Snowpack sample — Buffalo Mountain, Silverthorne, Colorado, USA (2/22/26, 2:02 PM MST)
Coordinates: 39.622, -106.113
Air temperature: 33 °F
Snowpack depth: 63 cm
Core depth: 20 cm
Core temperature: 24.8 °F
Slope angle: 11°, slope face: 116°
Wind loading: low
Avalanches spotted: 0
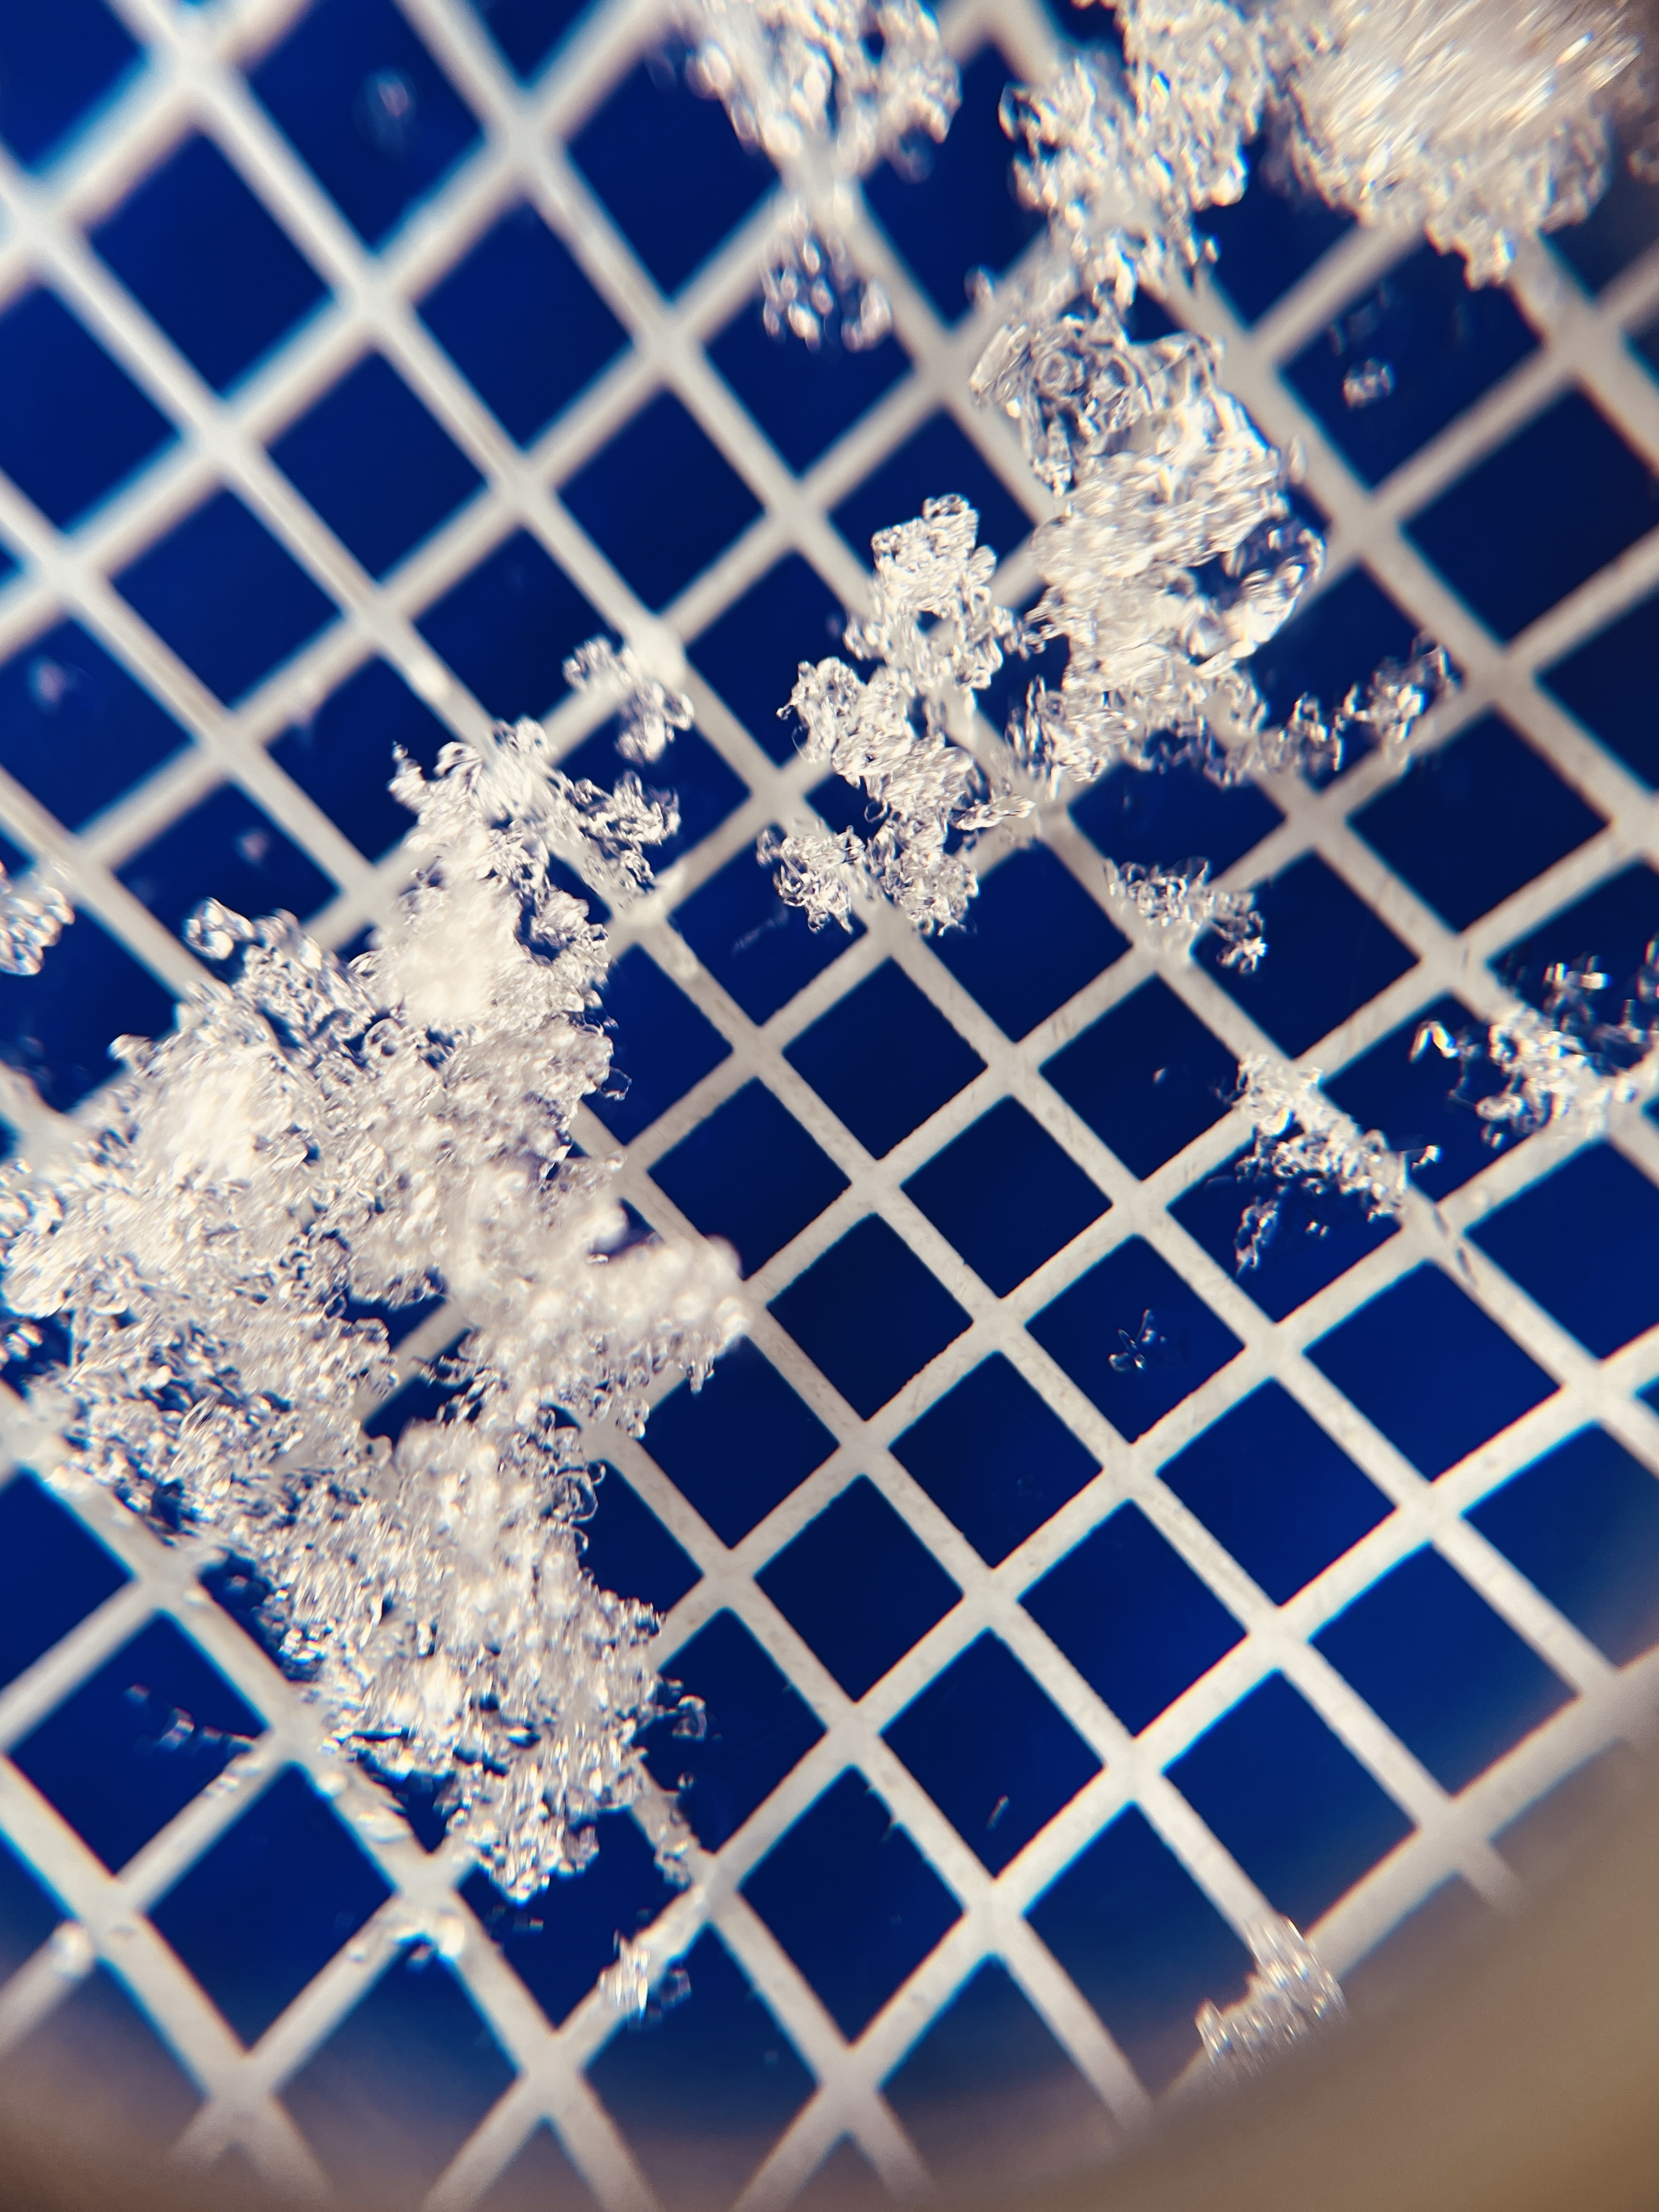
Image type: magnified_profile
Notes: In a firebreak similar to site 1, minimal wind loading with no spotted avalanches (not many faces in view though)